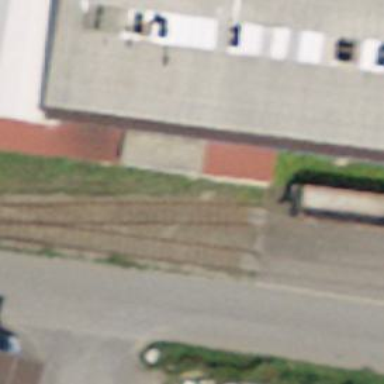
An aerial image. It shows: Single-track railway spur.